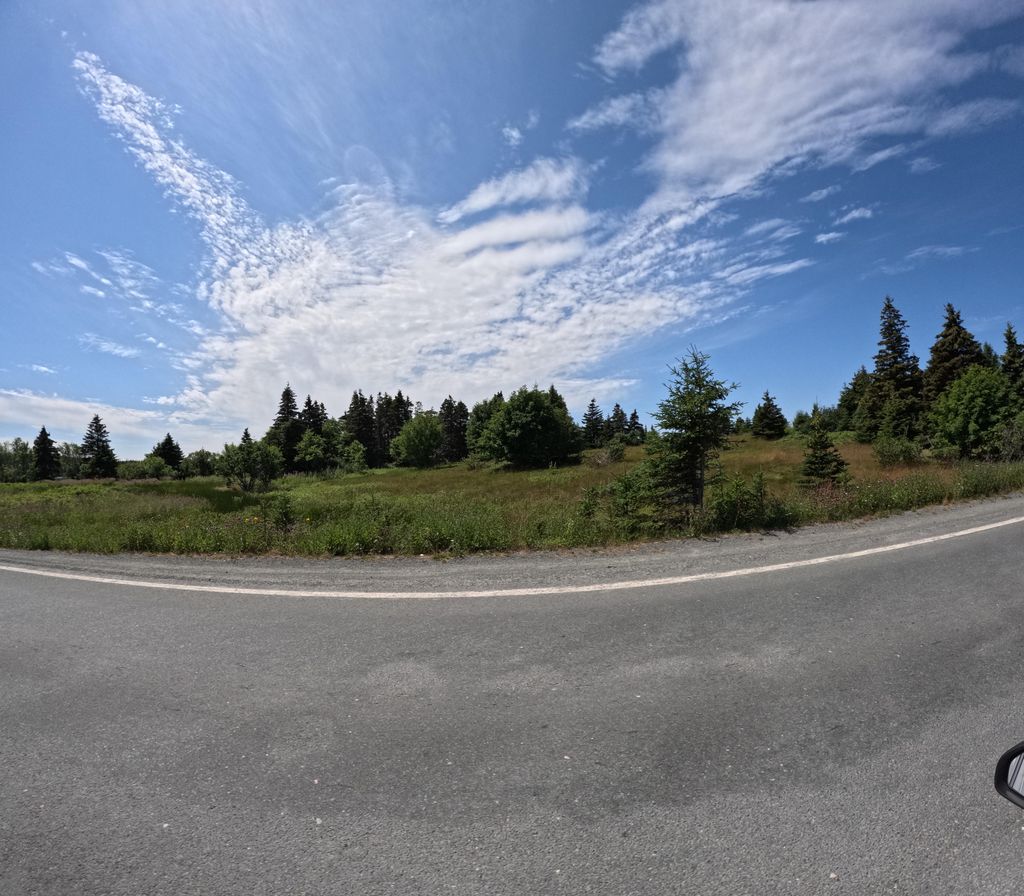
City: st_johns